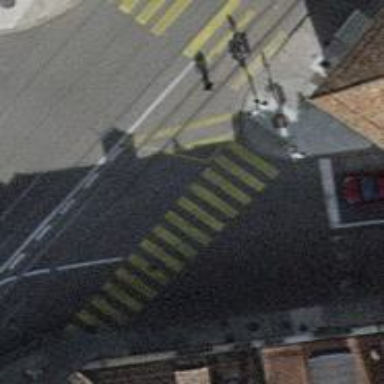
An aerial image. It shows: Crossing with traffic signals. It is zebra crossing.